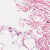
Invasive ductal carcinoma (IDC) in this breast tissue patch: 0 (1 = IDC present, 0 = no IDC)